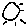
Label: sun